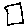
Label: square